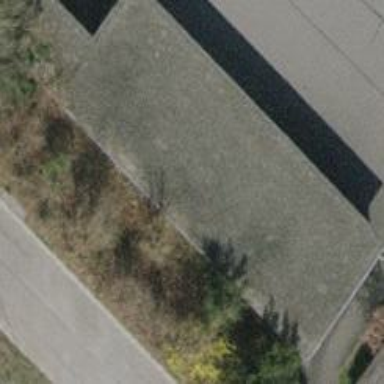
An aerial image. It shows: Garage.